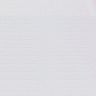
Metastatic tissue present: no